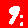
Digit: 9